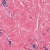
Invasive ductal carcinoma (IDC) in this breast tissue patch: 0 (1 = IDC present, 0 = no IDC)